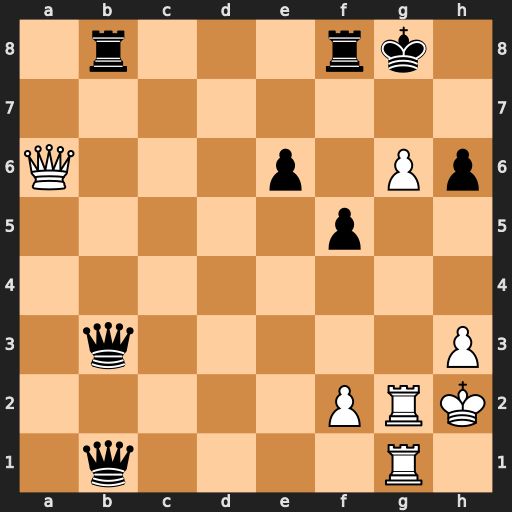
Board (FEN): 1r3rk1/8/Q3p1Pp/5p2/8/1q5P/5PRK/1q4R1
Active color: w
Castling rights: -
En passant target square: -
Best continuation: Rxb1 Qd5 Qa7 Qe5+ Rg3